Question: I'm using VS2012 & InstallShield2013 to generate installer file.
Some of the installed user couldn't run this application on WIn 7 OS. But they can get into the installed directory
and right click ''Run as an Administrator'' it works.
The icon on the desktop, when i right right click there is no option like ''Run as an Administrator''.
I checked in the InstallShield directory C:\Program Files\InstallShield3LE\SupportThere are three files:
'SetupExe.Admin.manifest, SetupExe.Highest.manifest, SetupExe.Invoker.manifest'
So I followed this article : <URL>
and selected Required Execution Level ''Invoker'' and 'Include MSI Engine:yes' in the ''Release Setup /Single Image''
How can i enable the option to right click ''Run as an Administrator''?
It's important for me to fix this problem, for the users of Win 7 32/64 & Win Vista.
I'm totally confused about these files. Please help me.

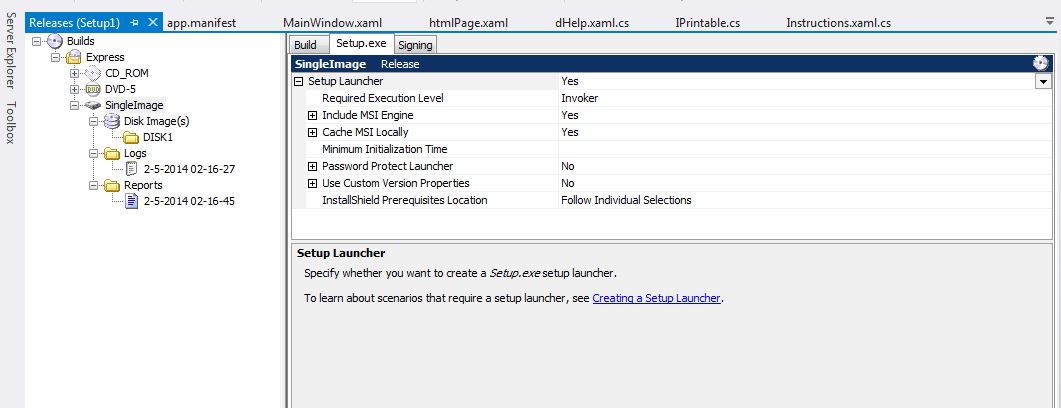
Answer: The settings you reference in InstallShield will not affect how your application itself runs; instead they only change the privileges setup.exe requires when launched.
As for your application, there are a number of potential moving pieces that can affect whether the "Run as administrator" option shows up in the context menu in Explorer:
- - - - -
Some of these scenarios may persist across uninstallation and reinstallation; Windows can be very aggressive in its attempts to improve the end-user experience. However in all these cases, the end result is that your application would launch as an administrator.
If you always require administrative access in your application, you are strongly advised to implement the first of these: embed a manifest that includes the 'requiresAdministrator' setting. This is equivalent to what the settings you reference change for setup.exe, but must be done in your application's executable.